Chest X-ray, AP view. Patient: 54 years old, sex M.
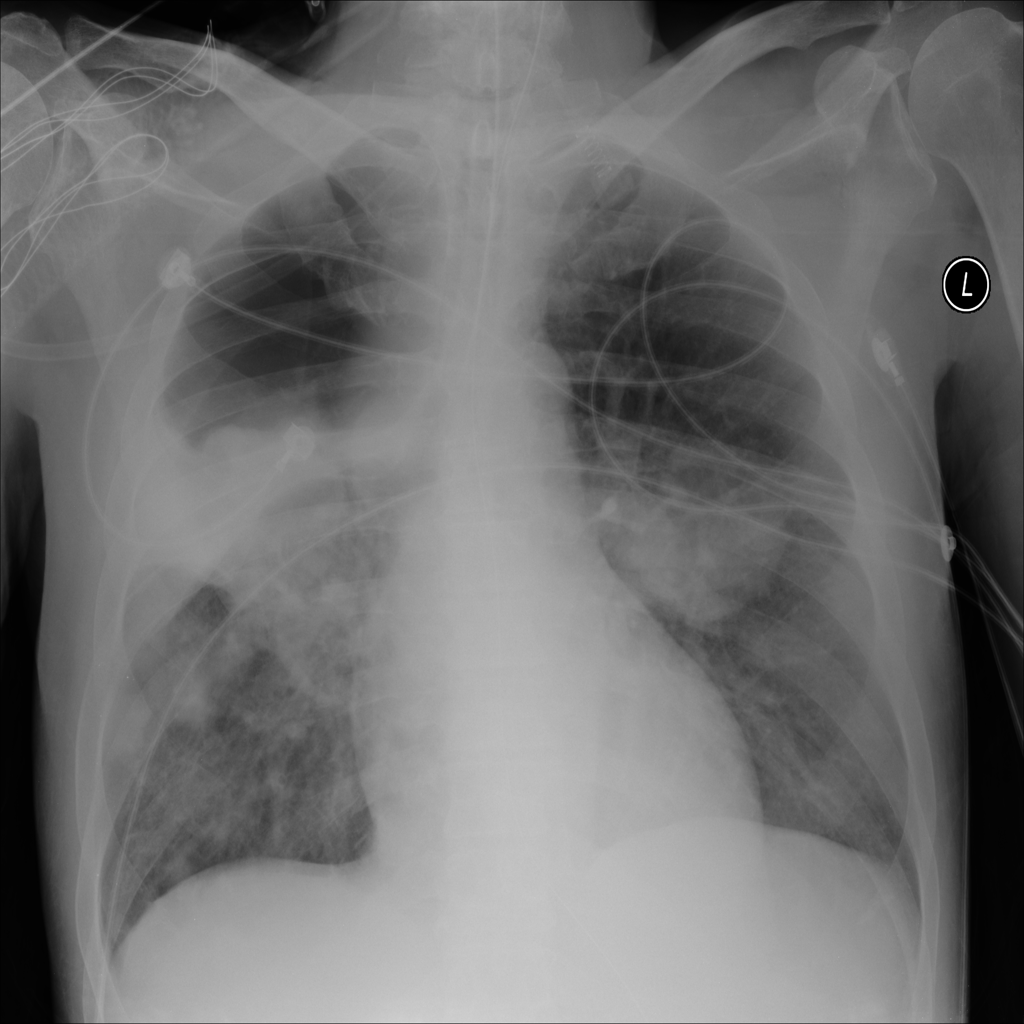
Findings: Atelectasis, Mass